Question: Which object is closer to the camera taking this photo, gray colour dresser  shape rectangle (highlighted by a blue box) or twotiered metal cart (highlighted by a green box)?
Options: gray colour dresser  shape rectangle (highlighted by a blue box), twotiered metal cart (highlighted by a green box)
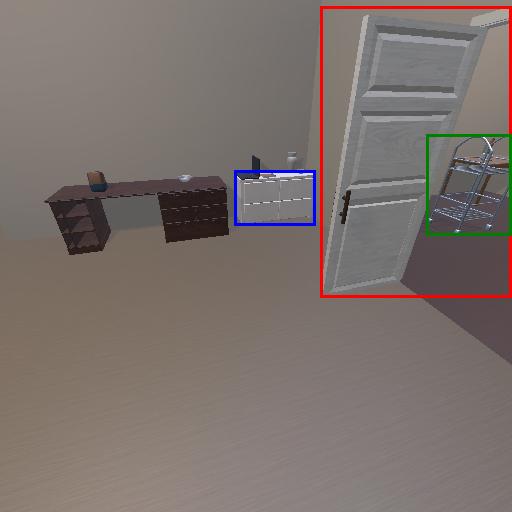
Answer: gray colour dresser  shape rectangle (highlighted by a blue box)